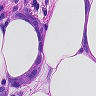
Metastatic tissue present: yes